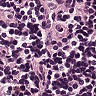
Metastatic tissue present: no